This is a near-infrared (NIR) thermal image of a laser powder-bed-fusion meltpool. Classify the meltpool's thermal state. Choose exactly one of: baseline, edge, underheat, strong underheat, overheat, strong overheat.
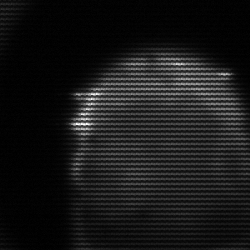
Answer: edge